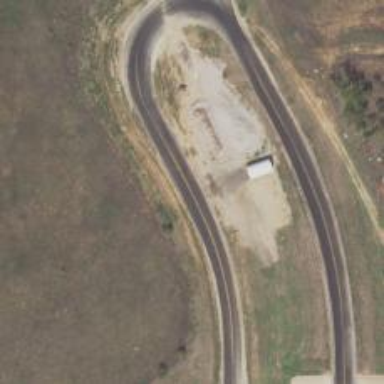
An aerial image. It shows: Tertiary link road.